Question: I was working with <URL>, but it wasn't working out as it should and was giving something like 200 or 400 px of extension past the viewport.
I thought it would be easier to show what I need rather than explain it, see below:

EDIT: I updated my code to reflect what it looks like with sticky footer.
<URL>
And here is my code:
'''
<div id="wrapper">
<header>
Header
</header>
<div id="container">
<div id="content">
Content
</div>
<div id="sidebar">
Sidebar
</div>
</div>
<footer>
Footer
</footer>
</div>
'''
Also noticed that I have a sidebar in the code but not in the picture provided. I will need a sidebar as well without a background.
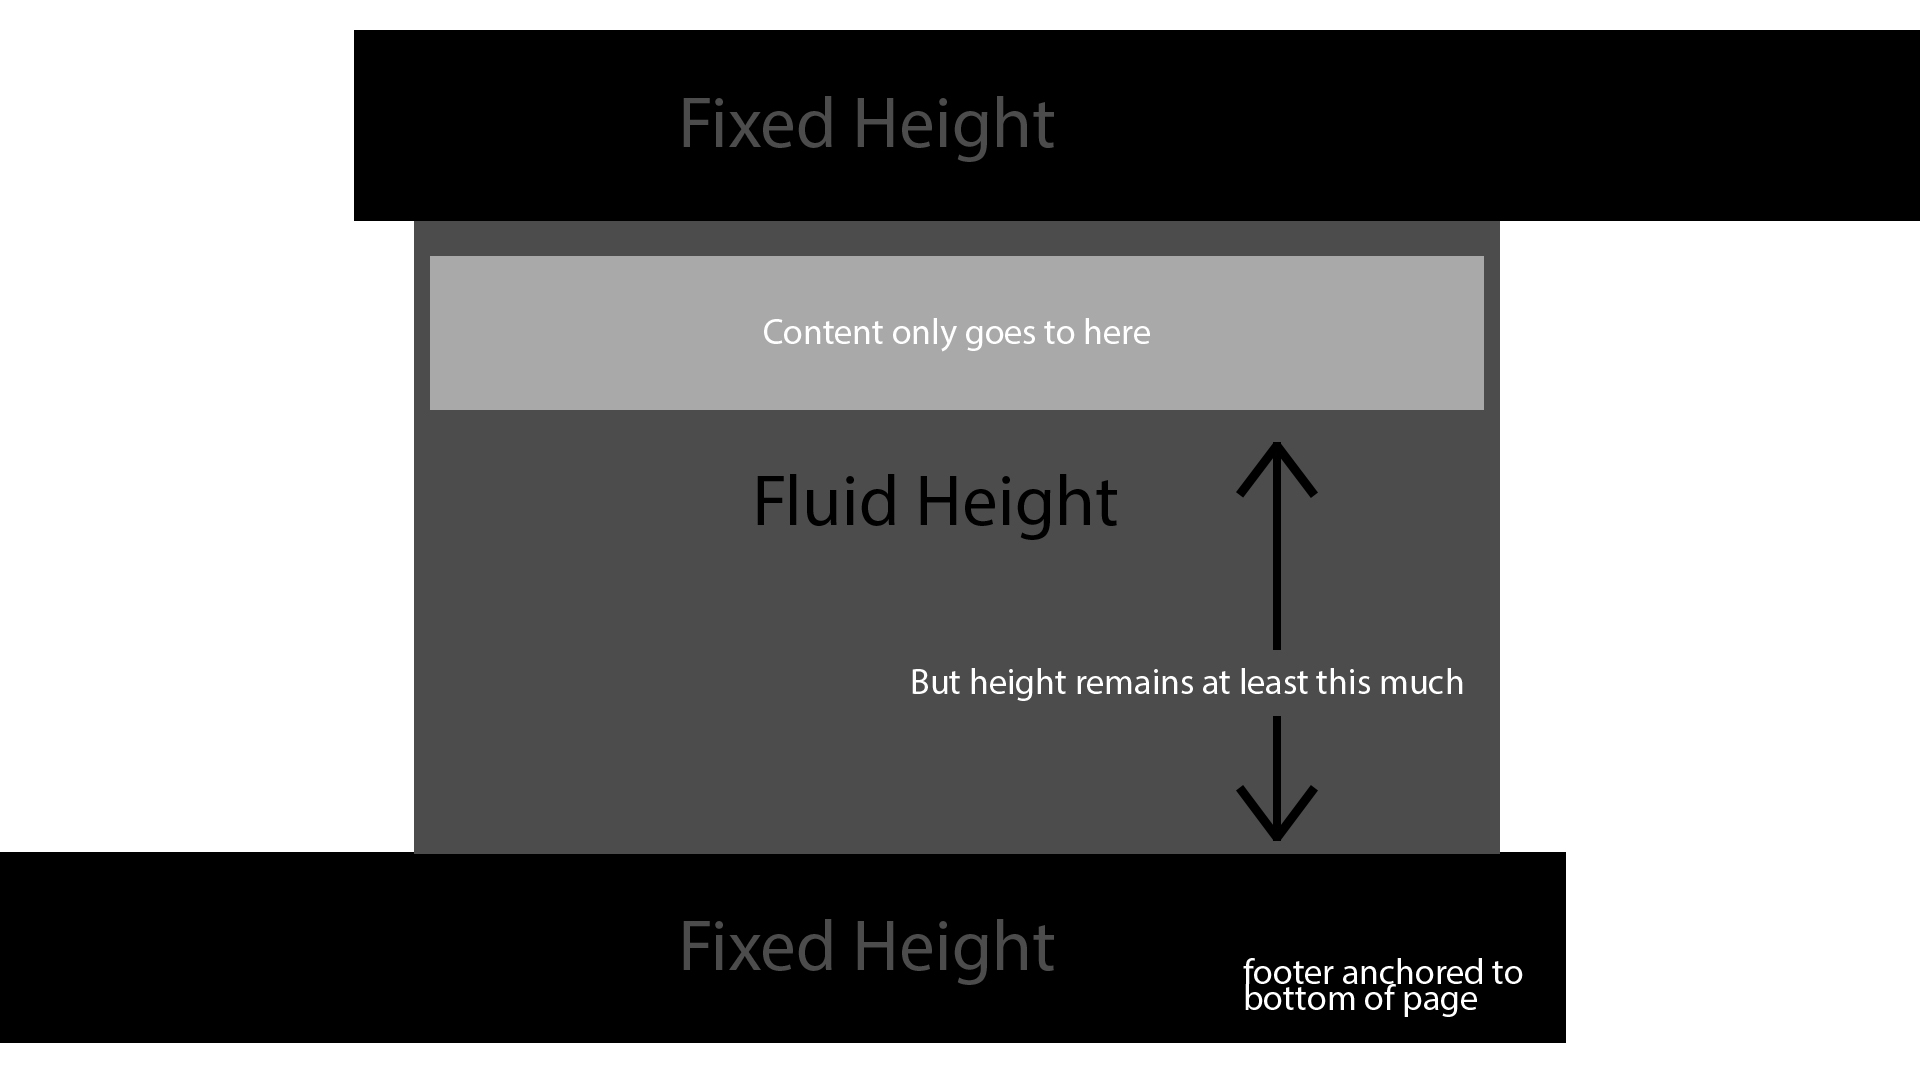
Answer: You did not follow the tutorial or I'd see an empty 'div' with class 'push' in your 'wrapper'. Also, 'footer' should not be inside your 'wrapper'.
As per the <URL>...
'''
<body>
<div class="wrapper">
<header>
Header
</header>
<div id="container">
<div id="content">
Content
</div>
<div id="sidebar">
Sidebar
</div>
</div>
<div class="push"></div>
</div>
<footer>
<p>Copyright (c) 2008</p>
</footer>
</body>
'''
The CSS:
'''
* {
margin: 0;
}
html, body {
height: 100%;
}
.wrapper {
min-height: 100%;
height: auto !important;
height: 100%;
margin: 0 auto -142px; /* the bottom margin is the negative value of the footer's height */
}
footer, .push {
height: 142px; /* .push must be the same height as footer */
}
'''
<URL>
Please try the above and post your actual CSS.